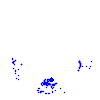
Particle: kaon